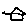
Label: house